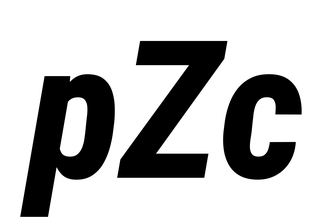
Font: Roboto-Italic_Condensed_ExtraBold_Italic